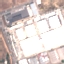
Land use / land cover: Industrial